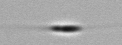
Label: Cylindrotheca_morphotype1